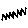
Label: zigzag